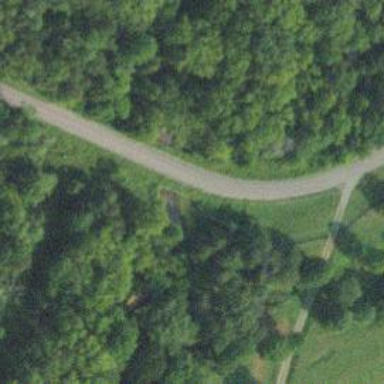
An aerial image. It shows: Culvert tunnel.